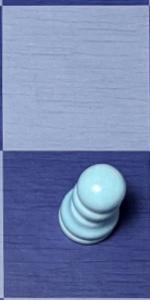
Label: Pawn_White